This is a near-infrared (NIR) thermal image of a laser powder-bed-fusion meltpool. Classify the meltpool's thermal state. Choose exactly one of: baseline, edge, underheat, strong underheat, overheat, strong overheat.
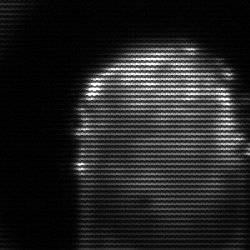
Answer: baseline